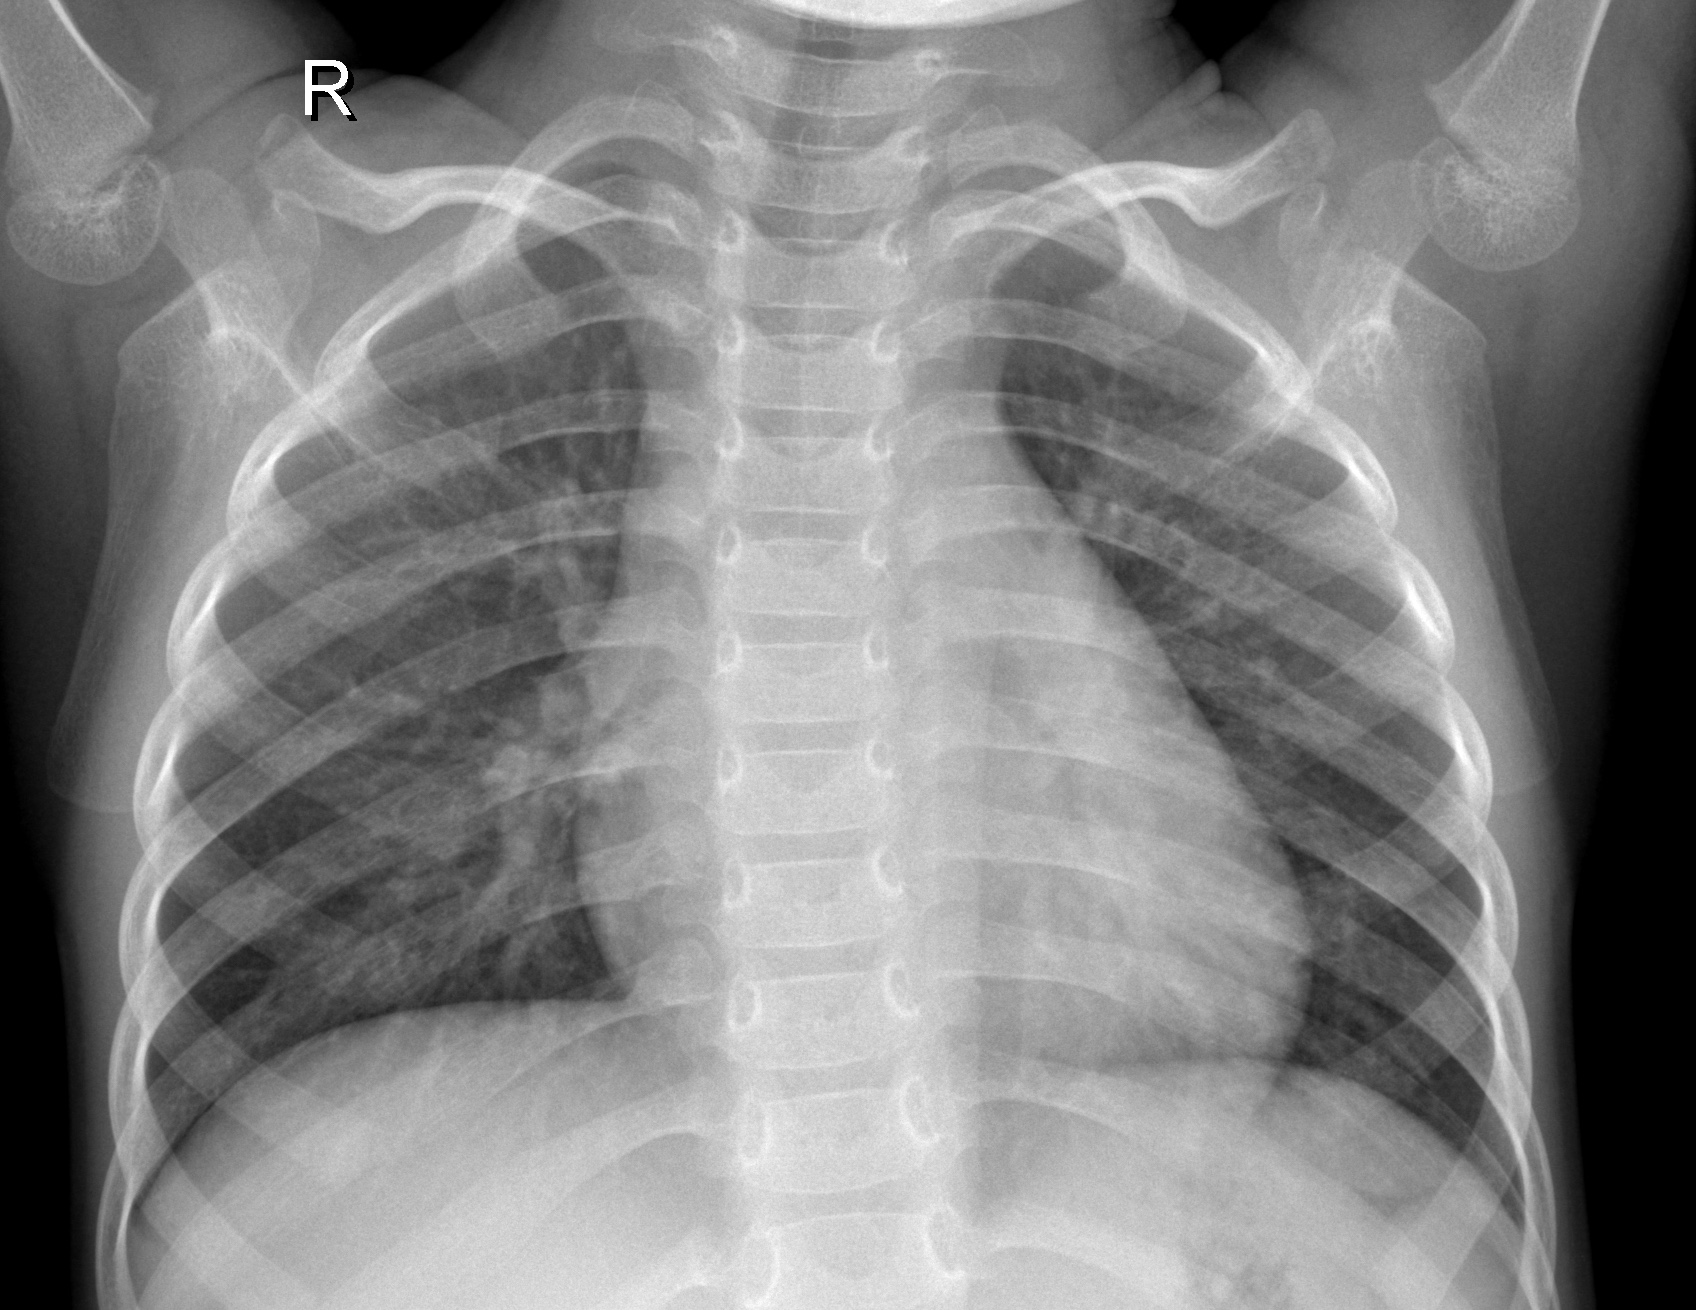
Diagnosis: NORMAL